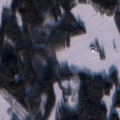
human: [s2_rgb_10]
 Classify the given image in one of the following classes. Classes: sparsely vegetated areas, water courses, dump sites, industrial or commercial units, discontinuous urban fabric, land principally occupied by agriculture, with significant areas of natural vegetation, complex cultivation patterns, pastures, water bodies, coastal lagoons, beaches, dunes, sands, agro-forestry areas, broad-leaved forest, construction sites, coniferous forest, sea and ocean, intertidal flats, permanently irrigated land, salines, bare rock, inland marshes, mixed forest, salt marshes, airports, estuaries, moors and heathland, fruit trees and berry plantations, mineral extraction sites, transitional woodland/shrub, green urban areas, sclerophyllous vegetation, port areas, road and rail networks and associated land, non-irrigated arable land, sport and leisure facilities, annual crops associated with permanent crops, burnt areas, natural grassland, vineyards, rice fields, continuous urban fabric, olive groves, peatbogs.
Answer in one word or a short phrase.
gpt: non-irrigated arable land, land principally occupied by agriculture, with significant areas of natural vegetation, coniferous forest, mixed forest